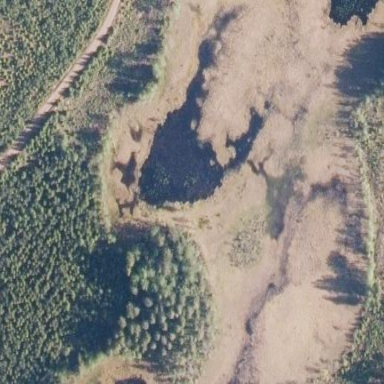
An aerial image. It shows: Reedbed wetland area.